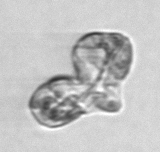
Label: Karenia